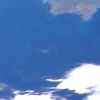
Label: water